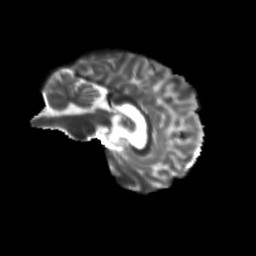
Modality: T2w
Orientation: sagittal
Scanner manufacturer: siemens
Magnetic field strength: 3 T
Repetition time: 9.2 s
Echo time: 0.084 s